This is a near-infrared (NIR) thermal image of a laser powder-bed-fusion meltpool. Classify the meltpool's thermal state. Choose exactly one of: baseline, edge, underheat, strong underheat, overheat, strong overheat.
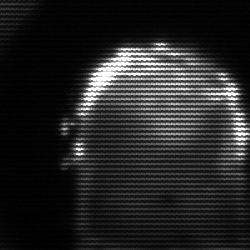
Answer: baseline